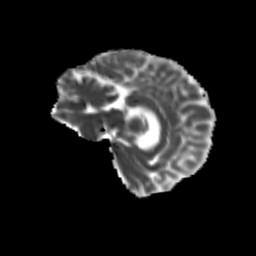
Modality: MD
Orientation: sagittal
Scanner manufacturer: siemens
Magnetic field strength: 3 T
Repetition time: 9.2 s
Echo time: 0.084 s